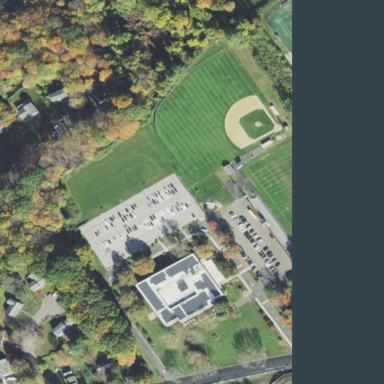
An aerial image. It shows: School.